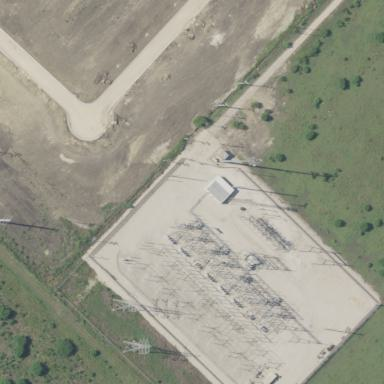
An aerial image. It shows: Outdoor power substation enclosed by fence. The substation operates at the transmission level.